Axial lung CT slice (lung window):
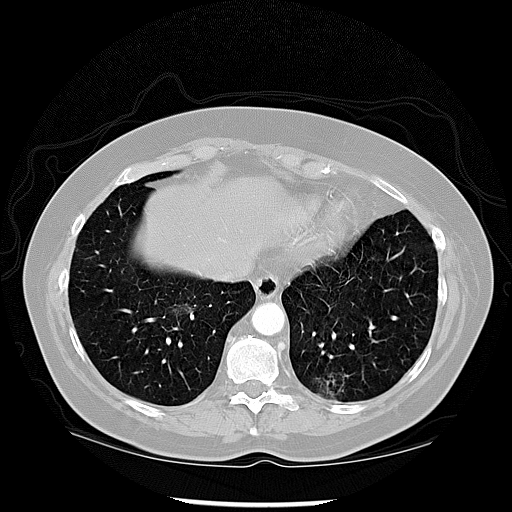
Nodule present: no